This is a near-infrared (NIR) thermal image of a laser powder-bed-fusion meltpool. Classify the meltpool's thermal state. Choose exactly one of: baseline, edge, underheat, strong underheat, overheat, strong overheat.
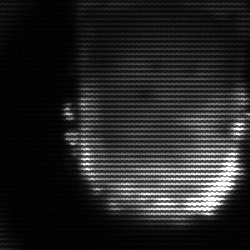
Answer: baseline